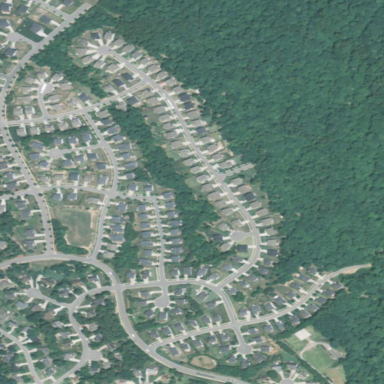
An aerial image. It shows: Residential area within neighborhood.